Question: I installed Windows Phone SDK7.1 in my WIN7 machine. When I try to open the Windows Phone emulator from the Windows Phone SDK7.1, the emulator is opened as shown but I got the following Error that "Error: Invalid or Missing ROM Image.
Please help me in solving the issue to make my win Phone emulator. My actual requirement here is to test the Web page in Windows Phone. Thanks in Advance For any help.
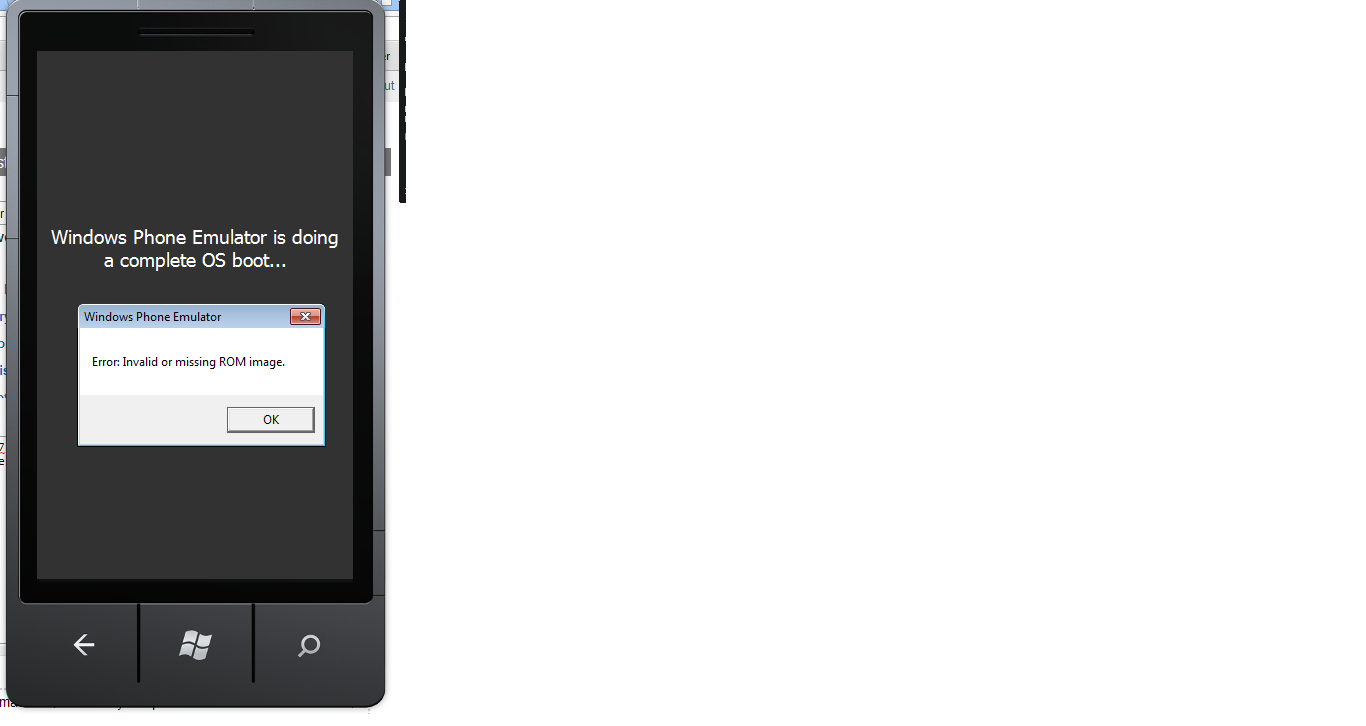
Answer: Now Emulator is Working in my system. Thanks a lot For the Help i found in Eric's Question <URL> .
What id did is very simple .I closed all the applications but browser(to see the instruction) and opened the Emulator as "Run As Administrator" then it works for me.